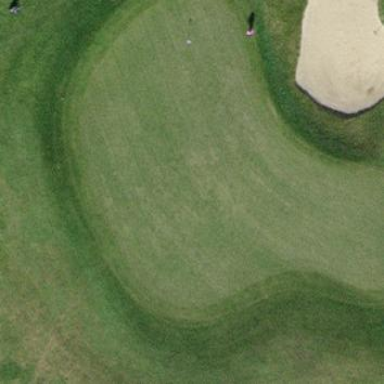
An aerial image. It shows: Golf green.